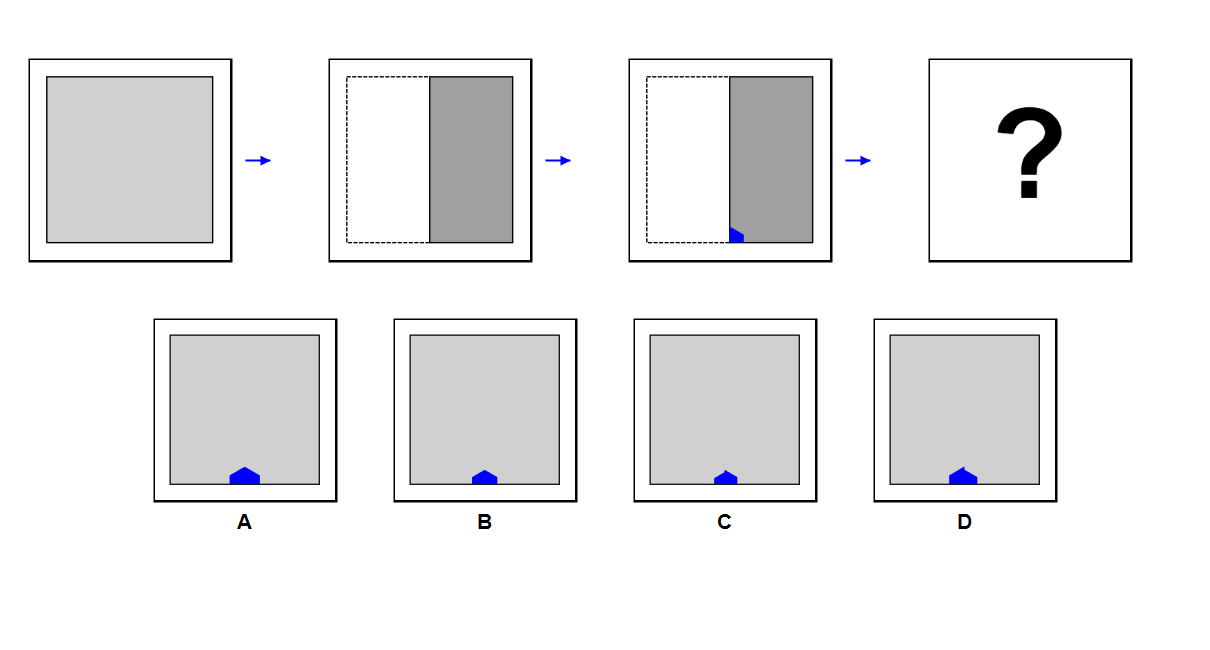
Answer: B